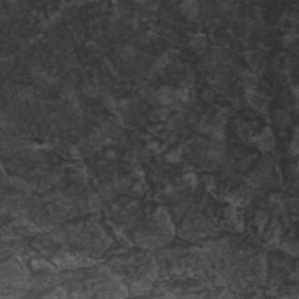
Label: frost